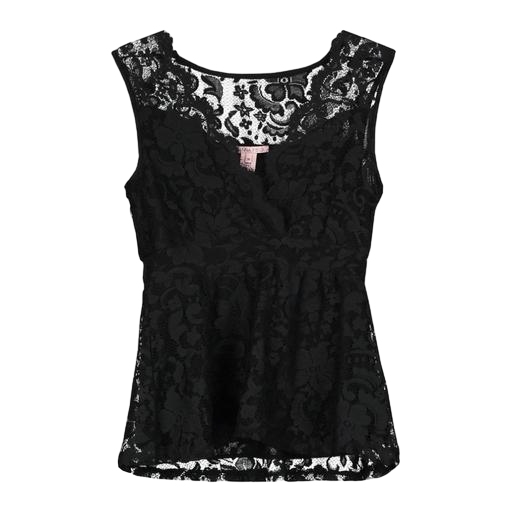
black charlotte lace cami top peplum, black lace tank top, black sleeveless lace blouse, white background